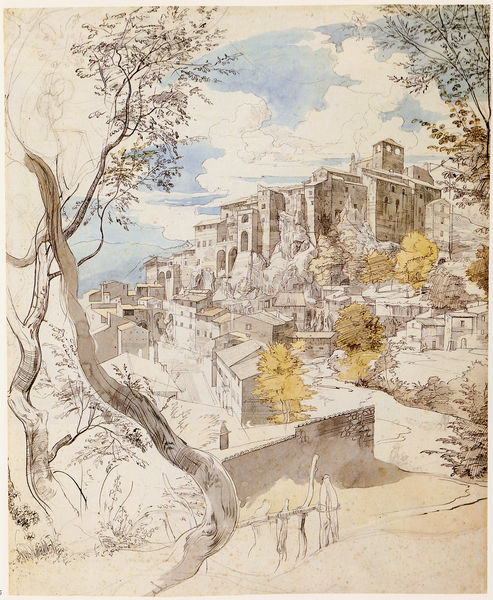
Titel: Blick auf Olevano
Künstler: Franz Horny
Standort: Berlin
Institution: Alte Nationalgalerie
Schlagwörter: baum, berg, blau, blätter, feder, felsen, himmel, laub, wolken, aquarell, baumstämme, bäume, gelb, landschaft, menschen, ocker, stadt, äste, braun, fenster, schwarz, skizze, strasse, weiss, zeichnung, ausblick, blick, dach, gras, haus, weg, blass, mensch, rahmen, stein, ast, baumstamm, häuser, hügel, natur, stamm, strauch, zweige, busch, büsche, turm, himmelblau, fassade, fassaden, italien, ort, süden, vedute, berge, hang, dorf, dächer, mauer, farbe, grafik, graphik, steil, herbst, rundbogen, tor, stadtansicht, bögen, bergdorf, tusche, ruine, burg, festung, illustration, schwarzweiß, entwurf, unvollendet, gemäuer, mauern, mittelalter, strassen, stadtmauer, mediterran, unfertig, toskana, burgruine, coloriert, skize, skizzenhaft, luftig, lavierend, mediteran, assisi, verwinkelt, burg festung, n